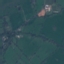
Label: Pasture